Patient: sex F, age 57
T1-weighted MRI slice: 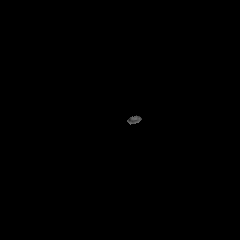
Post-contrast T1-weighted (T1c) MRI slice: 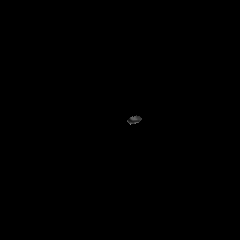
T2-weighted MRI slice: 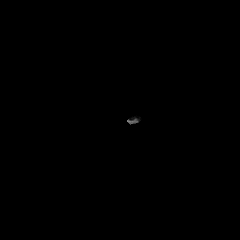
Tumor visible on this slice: no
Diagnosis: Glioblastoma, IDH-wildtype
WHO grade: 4